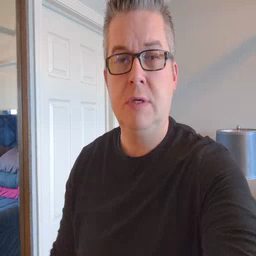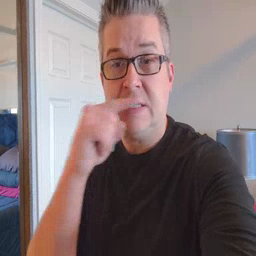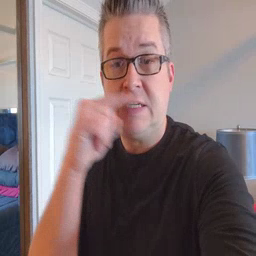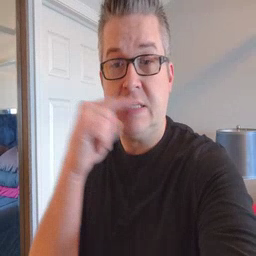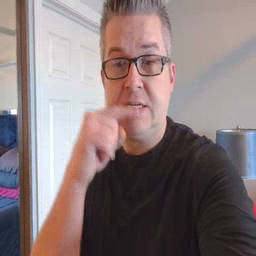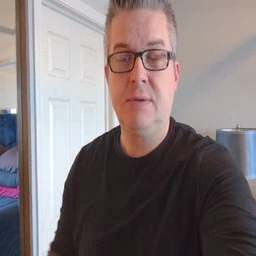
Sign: toothbrush